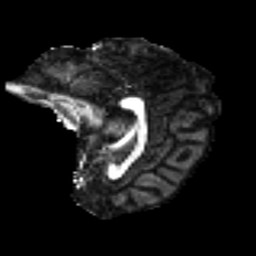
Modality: FA
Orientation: sagittal
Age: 41
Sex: female
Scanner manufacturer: ge
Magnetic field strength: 3 T
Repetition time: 7.8 s
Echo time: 0.0606 s